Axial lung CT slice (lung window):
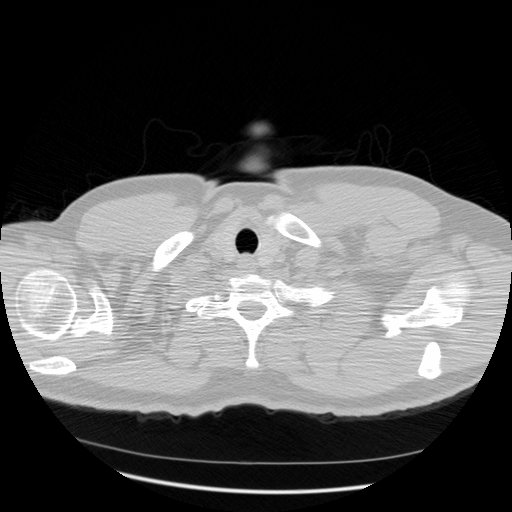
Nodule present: no